Interaction volume radius: 10 \u00c5
Interaction volume height: 15 \u00c5
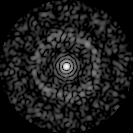
Disorder parameter: 0.8139